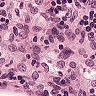
Metastatic tissue present: no